Question: I inherited a themed application which use Qt as GUI library.
Among other things it has a tree of keywords which is built using QTreeView which behaves WRT to the selected items from the folder pane in the standard way:
Ie. if all the items from selection have the keyword 'Plants' assigned then the checkbox of 'Plants' is checked. If none of the items have the said keyword the checkbox is unchecked and if some of the items from selection have assigned the keyword 'Plants' assigned then the checkbox is grayed.
The problem is that while the above model works ok, when the checkbox is grayed (in 'indeterminate' state), this simply disappears from the screen:

The checkbox is still there (the user can click it and works as expected) but it is invisible.
...and because I suspect that it is a problem with the theme, I paste here the relevant (IMHO) part from the theme:
'''
QTreeView::indicator{
border: 0px solid red;
width: 14px;
height: 16px;
}
QTreeView::indicator:unchecked{
image: url(UI:checkbox_unchecked.png);
}
QTreeView::indicator:unchecked:disabled{
image: url(UI:checkbox_unchecked_disabled.png);
}
QTreeView::indicator:checked{
image: url(UI:checkbox_checked.png);
}
QTreeView::indicator:checked:disabled{
image: url(UI:checkbox_checked_disabled.png);
}
QTreeView#UIGroup_TreeView{
background-color: rgb(40, 40, 40);
alternate-background-color: rgb(50, 50, 50);
border: 0px solid black;
}
'''
Any help?
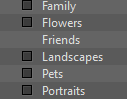
Answer: As you can see in <URL>
A QCheckBox has an indeterminate state that your style is not defining an image for.
You should create images for these:
'''
QTreeView::indicator:indeterminate{
image: url(...);
}
QTreeView::indicator:indeterminate:disabled{
image: url(...);
}
'''